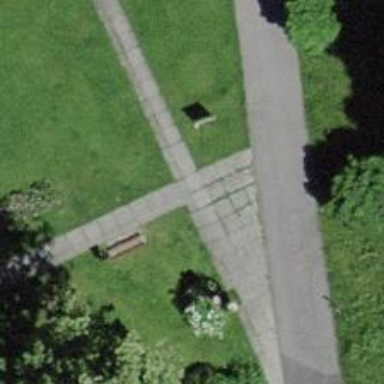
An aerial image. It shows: Path made of paving stones.